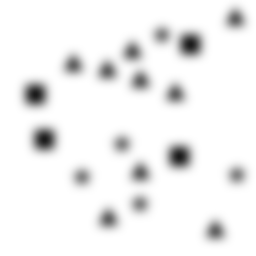
Squares: 4
Triangles: 9
Stars: 5
Total shapes: 18